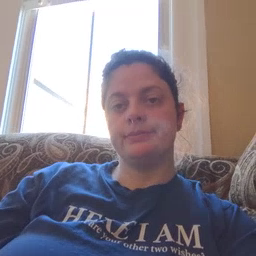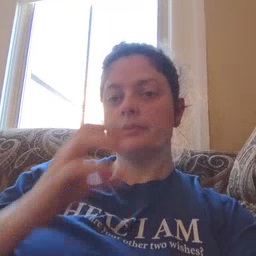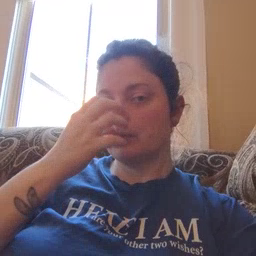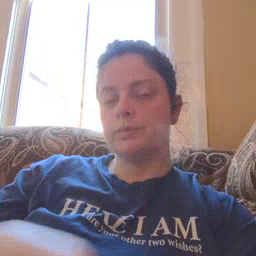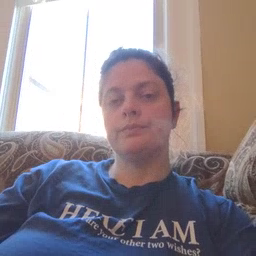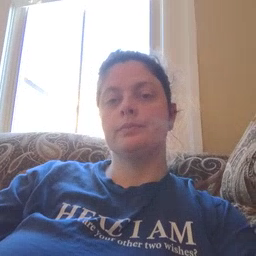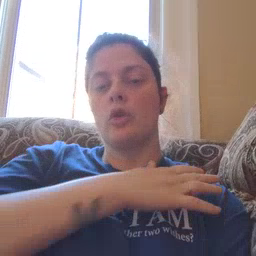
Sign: clown